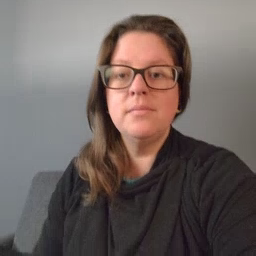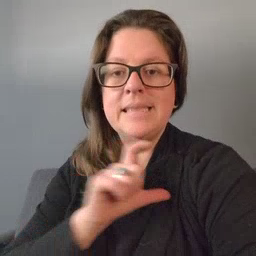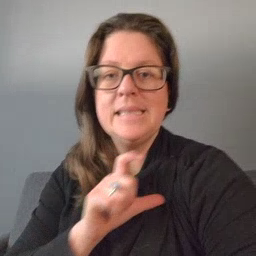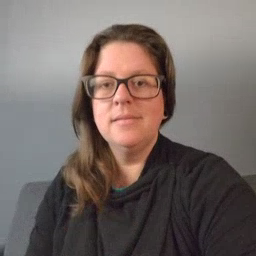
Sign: police